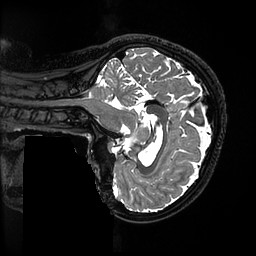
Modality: T2w
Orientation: sagittal
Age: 22
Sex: female
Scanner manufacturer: ge
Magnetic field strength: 3 T
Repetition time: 3.202 s
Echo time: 0.06589 s